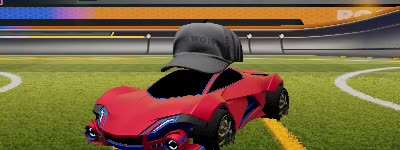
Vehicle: werewolf